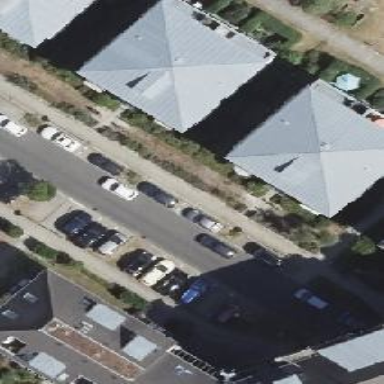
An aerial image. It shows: House with pyramidal roof shape.